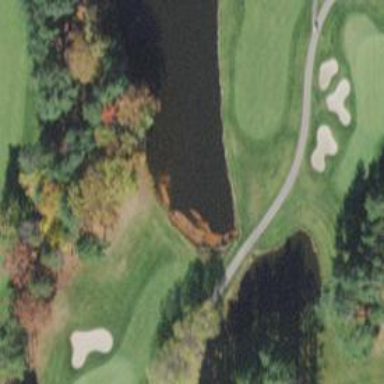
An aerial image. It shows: Golf hole.